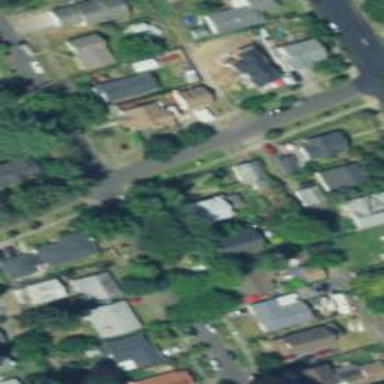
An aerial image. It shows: Alley classified as service road.